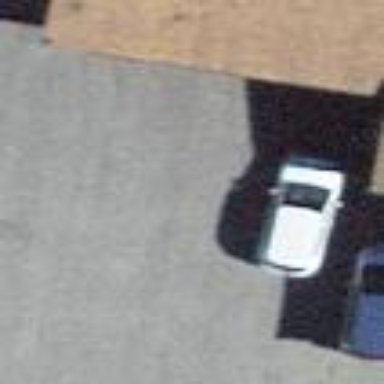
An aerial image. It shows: Street-side parking lot with asphalt surface.